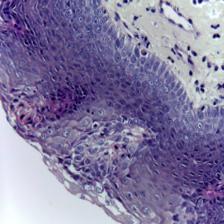
Diagnosis: Normal